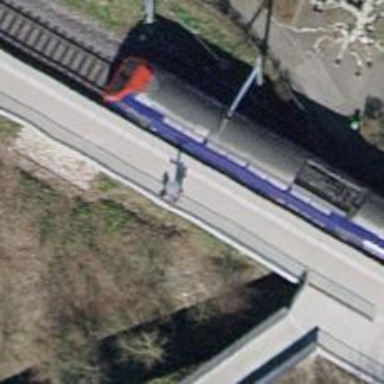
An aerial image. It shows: Railway halt.